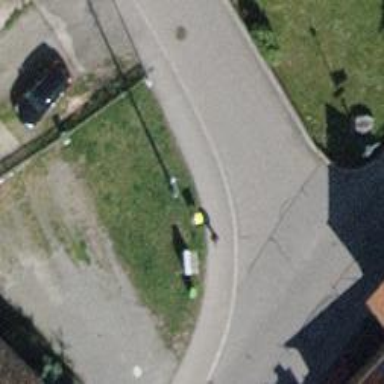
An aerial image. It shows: Post box is visible.